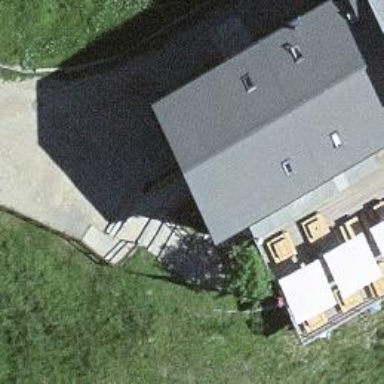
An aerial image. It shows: Concrete steps.